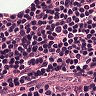
Metastatic tissue present: no